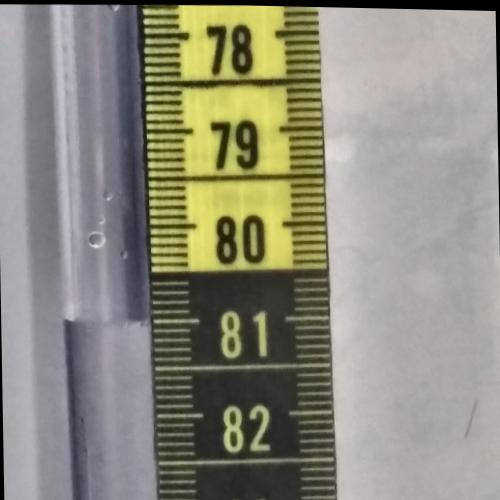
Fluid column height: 81.0 cm